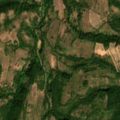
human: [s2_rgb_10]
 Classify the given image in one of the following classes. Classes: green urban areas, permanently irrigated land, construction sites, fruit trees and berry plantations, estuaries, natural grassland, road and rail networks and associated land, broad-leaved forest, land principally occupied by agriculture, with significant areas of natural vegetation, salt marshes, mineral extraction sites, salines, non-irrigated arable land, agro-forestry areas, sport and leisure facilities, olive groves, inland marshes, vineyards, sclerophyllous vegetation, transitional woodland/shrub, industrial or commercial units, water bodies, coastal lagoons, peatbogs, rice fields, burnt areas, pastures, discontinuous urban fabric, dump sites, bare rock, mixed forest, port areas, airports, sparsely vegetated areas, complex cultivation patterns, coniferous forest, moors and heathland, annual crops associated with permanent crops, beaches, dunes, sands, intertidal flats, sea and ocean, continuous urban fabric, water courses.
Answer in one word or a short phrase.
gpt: pastures, complex cultivation patterns, broad-leaved forest, transitional woodland/shrub